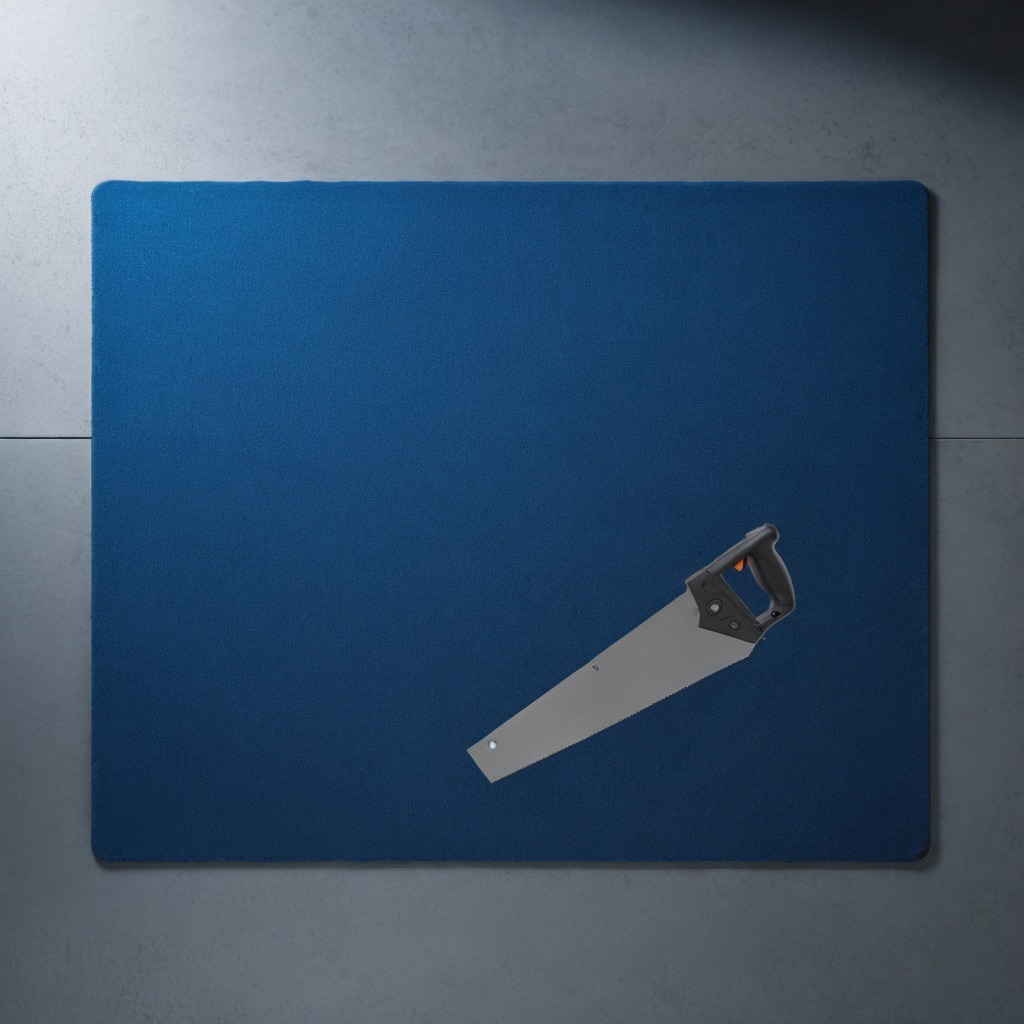
A metal saw is lying on the clean granite tabletop beneath the blue rubber mat inside a workshop under bright overhead lighting crisp shadows high clarity worn but beneath the mat